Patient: sex M, age 55
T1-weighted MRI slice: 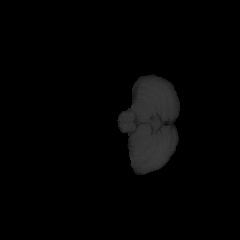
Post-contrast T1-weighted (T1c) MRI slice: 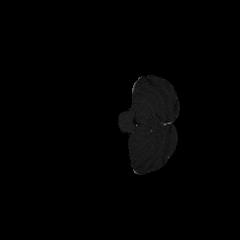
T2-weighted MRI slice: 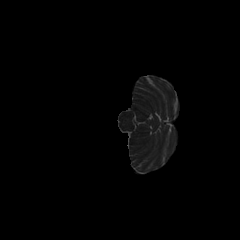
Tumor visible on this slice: no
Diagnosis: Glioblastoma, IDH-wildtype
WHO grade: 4